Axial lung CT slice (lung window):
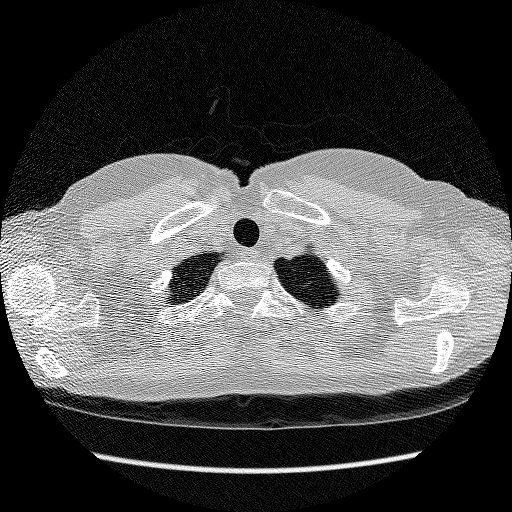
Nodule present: no